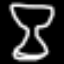
Label: hourglass